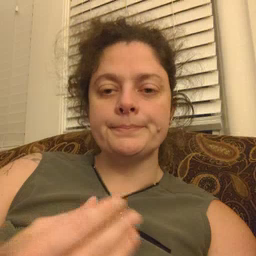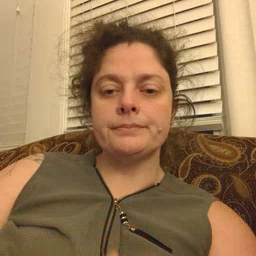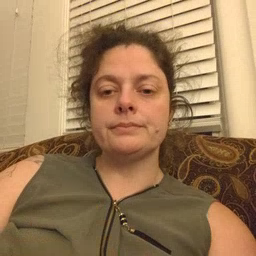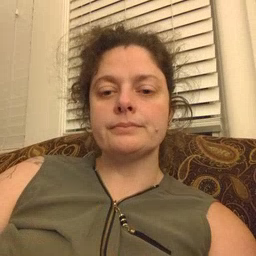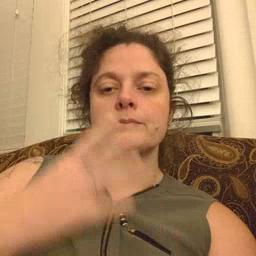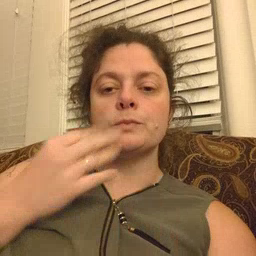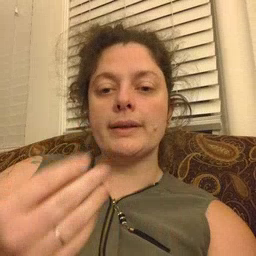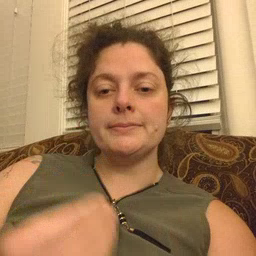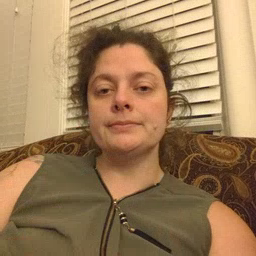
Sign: wet